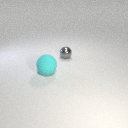
large cyan rubber sphere in front of small gray metal sphere